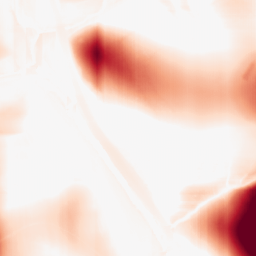
Category: morphological
Decomposition family: rolling_ball
Decomposition parameters: radius: 50
Upsampling method: fft_zeropad
Upsampling parameters: scale: 2
Upsampling scale: 2